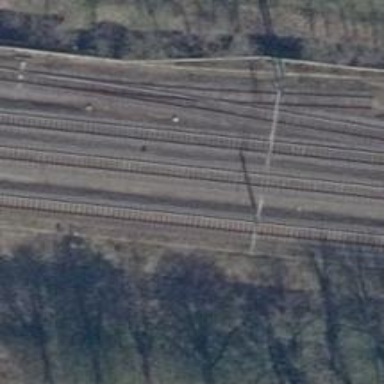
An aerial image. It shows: Railway signal.